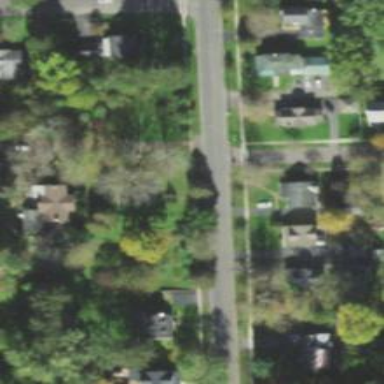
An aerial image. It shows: Road with stop sign.